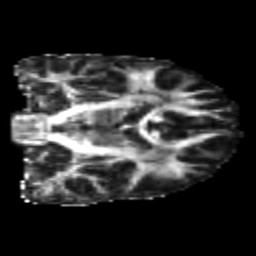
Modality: FA
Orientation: coronal
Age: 25
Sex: female
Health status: healthy
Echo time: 0.074 s